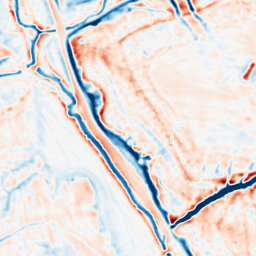
Category: multiscale
Decomposition family: dog_multiscale
Decomposition parameters: sigma_ratio: 1.6
n_scales: 3
base_sigma: 1
Upsampling method: bspline
Upsampling parameters: scale: 8
Upsampling scale: 8